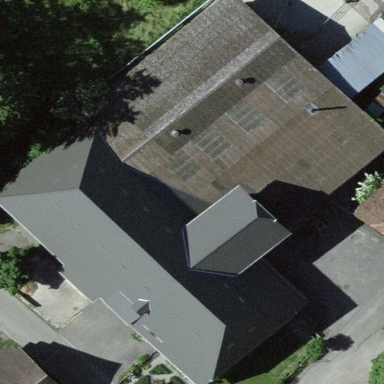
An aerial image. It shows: Farm building.